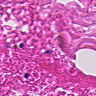
Metastatic tissue present: no